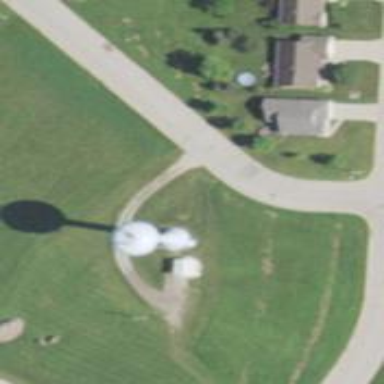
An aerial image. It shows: Water tower that is man-made.